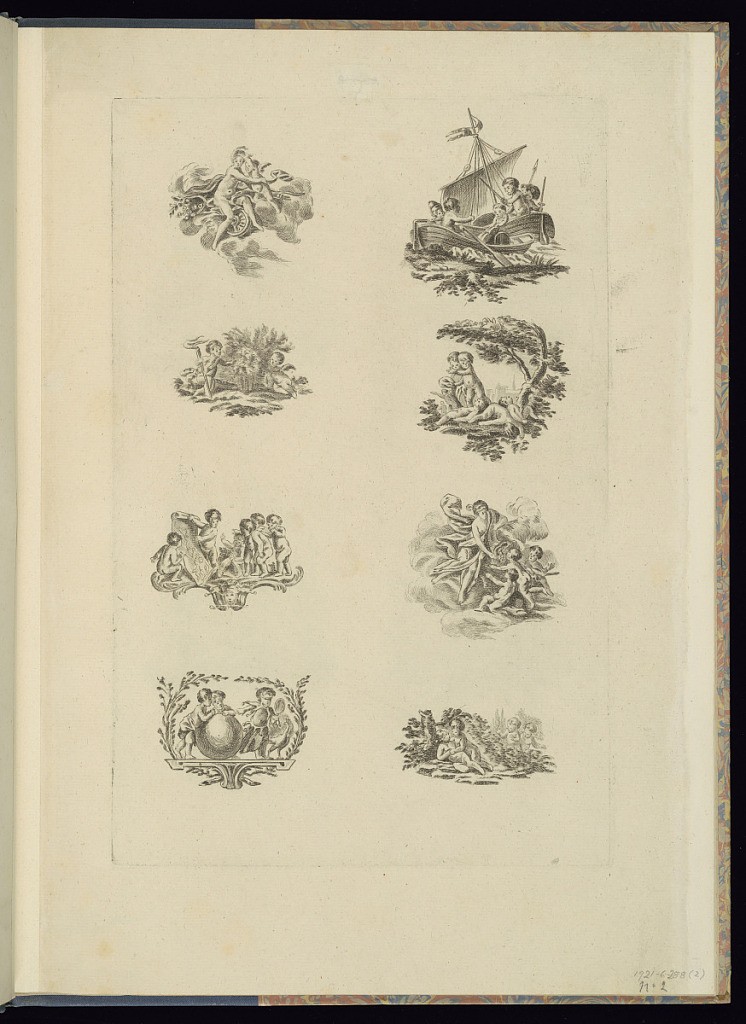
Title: Eight Tailpiece Designs
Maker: Charles Eisen, French, 1720–1778
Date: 1759–80
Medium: Etching and engraving on laid paper
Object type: Print
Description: Eight individual designs for tailpieces featuring putti or children and female figures. The vignettes depict different scenes and settings including pastoral scenes with putti playing in landscapes. Two of the tailpieces feature putti with a female figure in clouds with cornucopia, flowers, and a wheel (upper left, and lower right). Top right: putti in two boats. Lower left: putti looking at a large print and below a putto dressed as a jester with other putti.